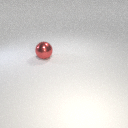
large red metal sphere